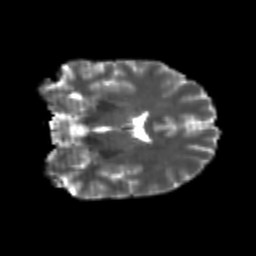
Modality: T2w
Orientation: coronal
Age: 23
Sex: male
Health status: healthy
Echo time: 0.074 s